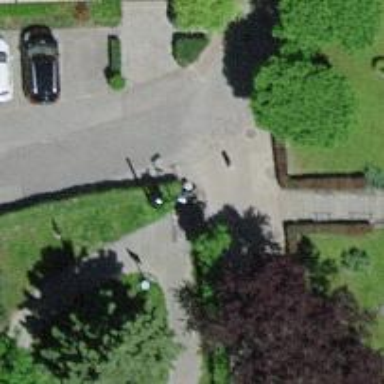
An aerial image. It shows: Bollard.